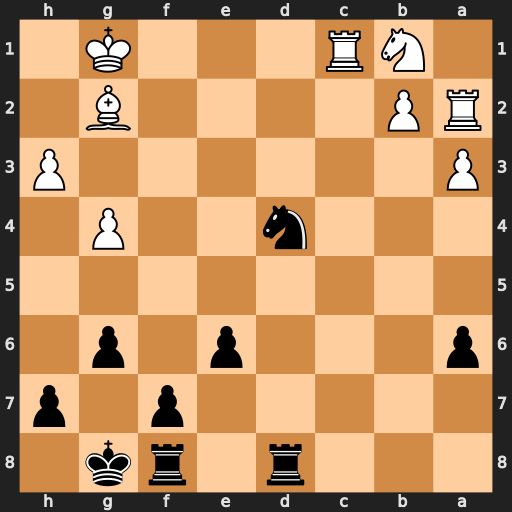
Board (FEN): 3r1rk1/5p1p/p3p1p1/8/3n2P1/P6P/RP4B1/1NR3K1
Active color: b
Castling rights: -
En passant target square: -
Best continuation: Ne2+ Kh2 Nxc1